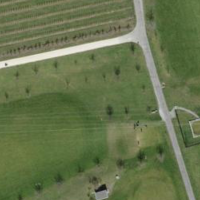
EUNIS habitat code: 53
Species observed at this site:
Prunella vulgaris